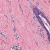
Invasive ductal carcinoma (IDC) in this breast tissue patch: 0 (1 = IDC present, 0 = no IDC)